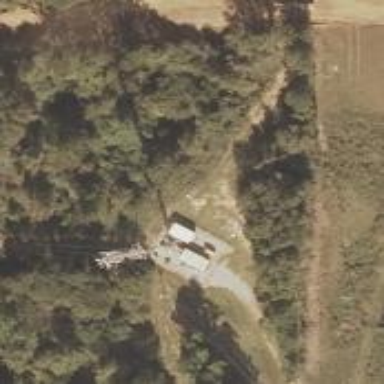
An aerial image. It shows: Man-made mast used for communication purposes.